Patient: sex M, age 17
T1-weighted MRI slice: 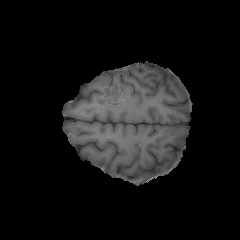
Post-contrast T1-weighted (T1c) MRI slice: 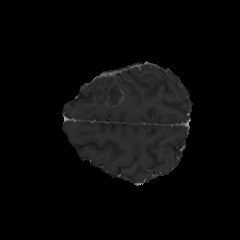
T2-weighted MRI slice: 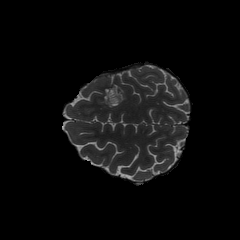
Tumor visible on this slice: yes
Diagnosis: Astrocytoma, IDH-mutant
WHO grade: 4